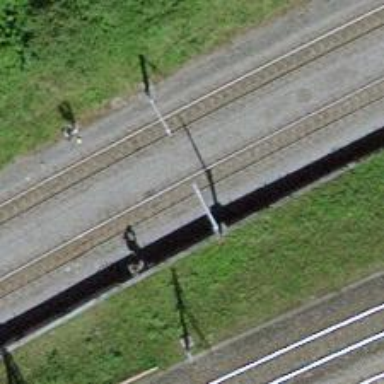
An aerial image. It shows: Narrow-gauge railway track with electrified contact line. The railway has one track.